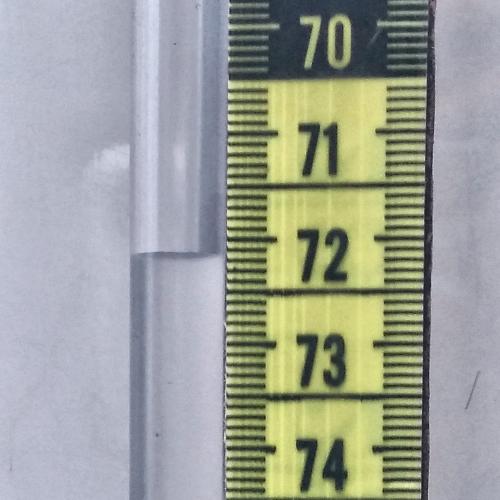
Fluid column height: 72.1 cm